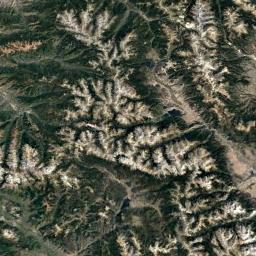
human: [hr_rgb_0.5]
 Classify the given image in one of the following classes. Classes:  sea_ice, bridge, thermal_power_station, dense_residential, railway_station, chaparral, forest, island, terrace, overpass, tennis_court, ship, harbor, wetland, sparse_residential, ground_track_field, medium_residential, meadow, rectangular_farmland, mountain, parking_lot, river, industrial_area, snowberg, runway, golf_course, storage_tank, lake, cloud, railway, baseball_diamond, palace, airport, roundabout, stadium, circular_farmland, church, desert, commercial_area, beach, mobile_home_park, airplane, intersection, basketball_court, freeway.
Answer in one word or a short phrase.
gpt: mountain